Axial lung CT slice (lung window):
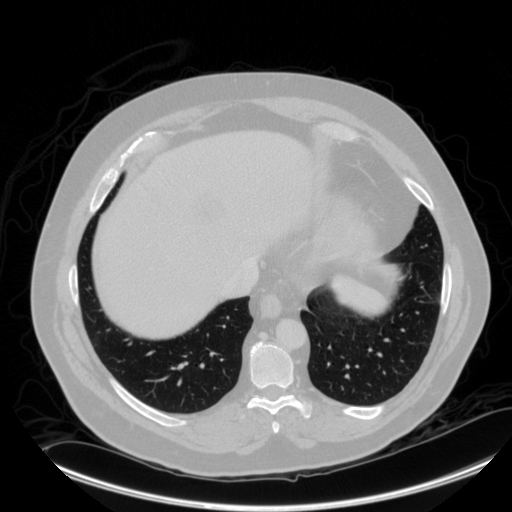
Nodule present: no